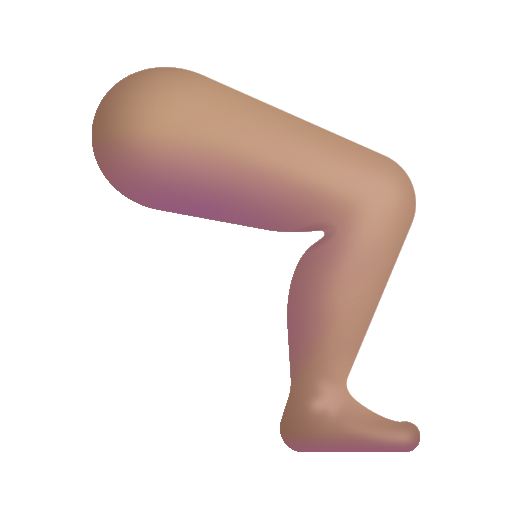
leg color